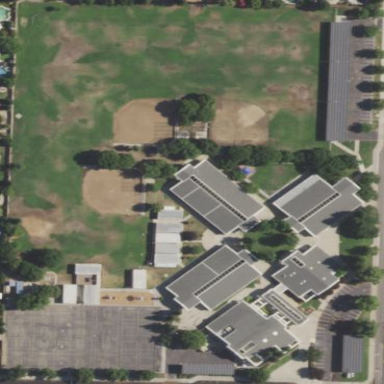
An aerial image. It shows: Elementary school.